Field crop: maize
Growth stage: 1
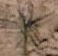
Species: salsola